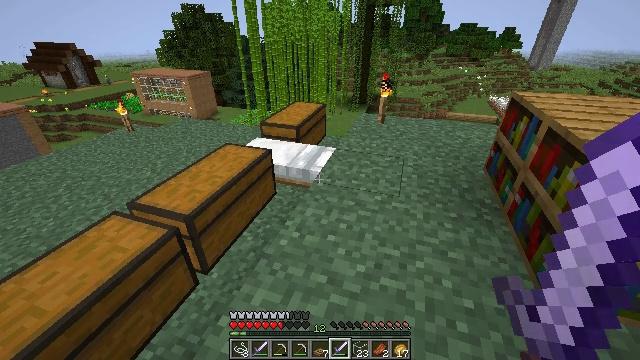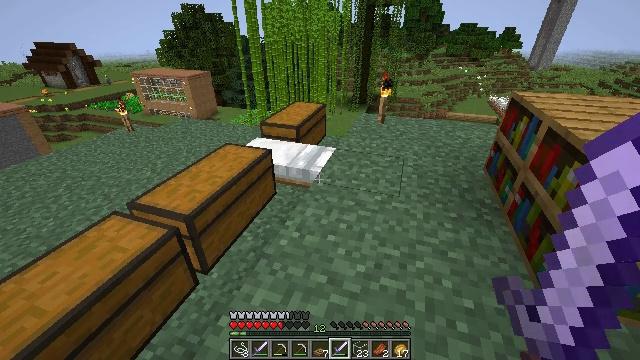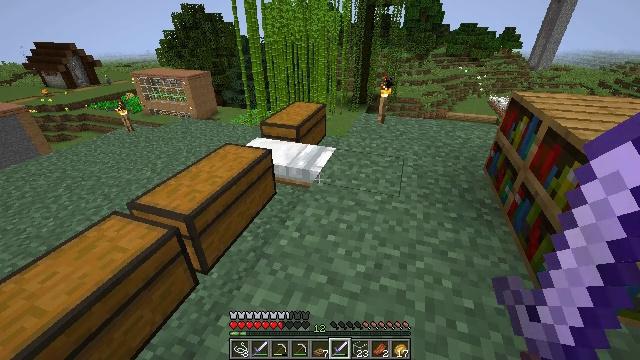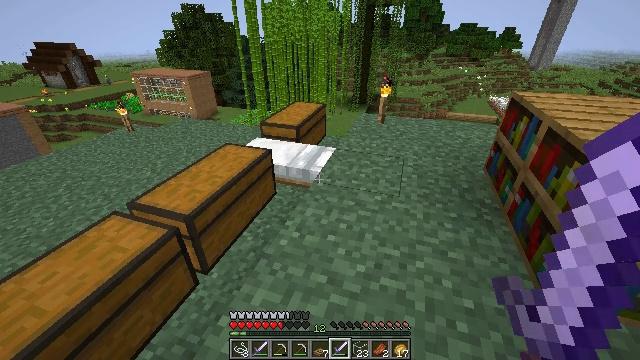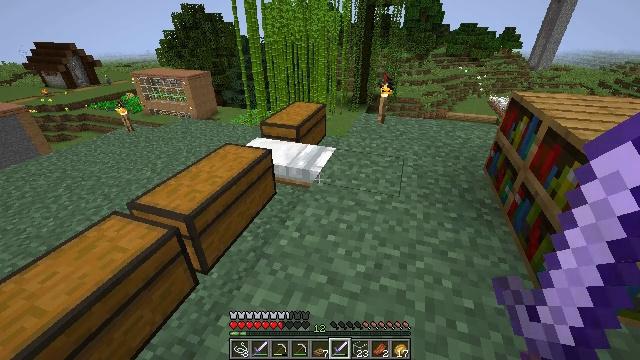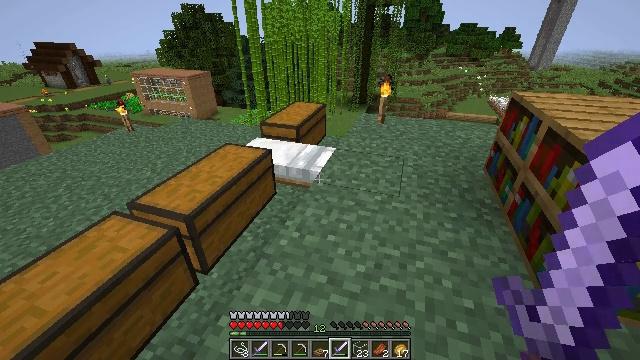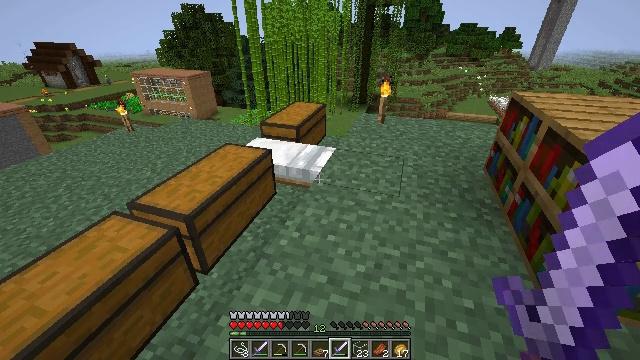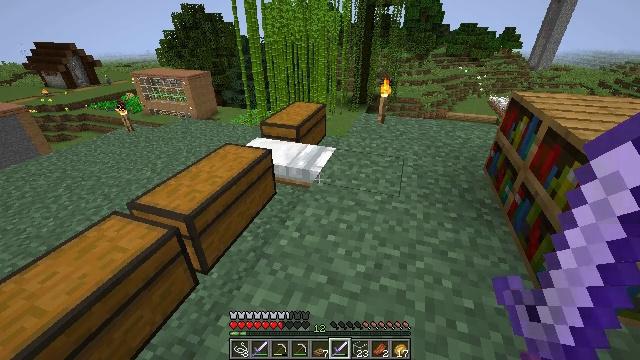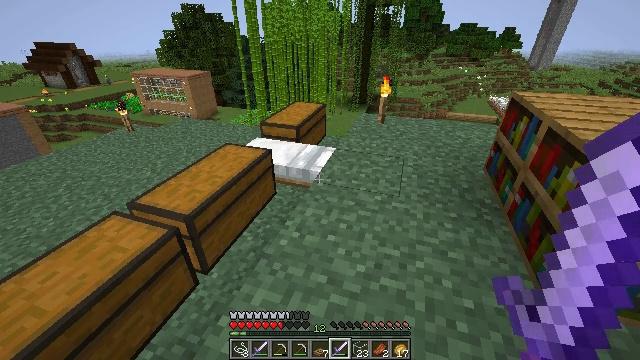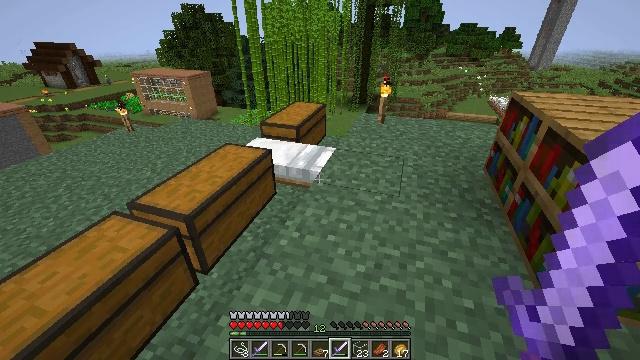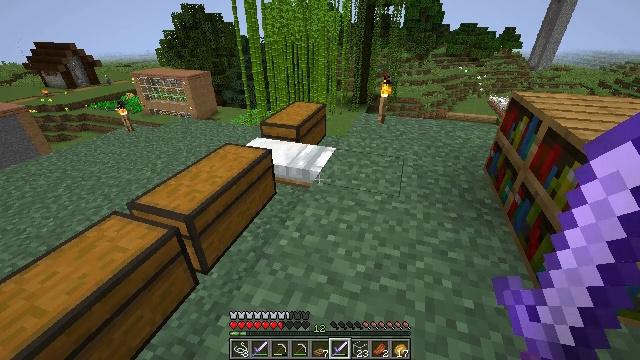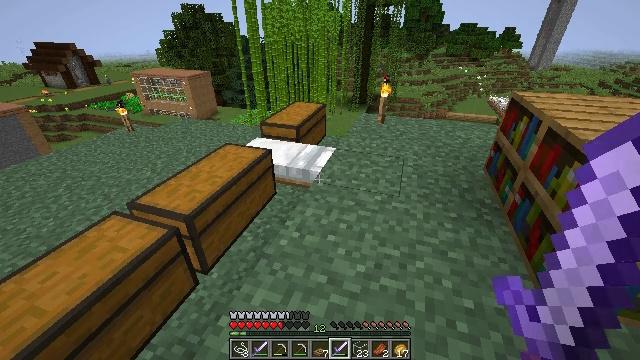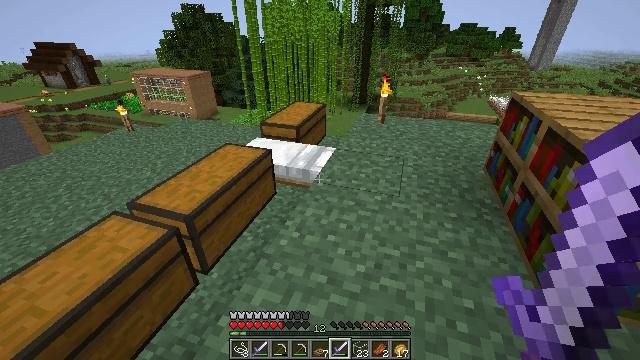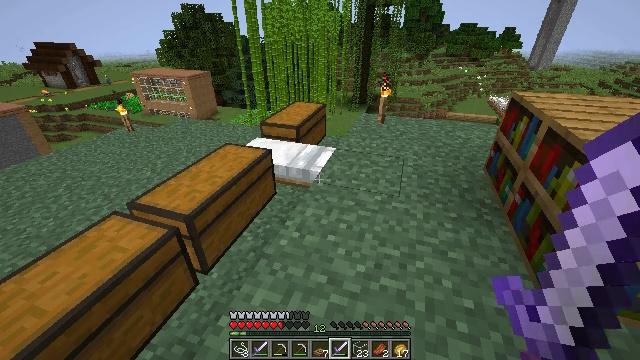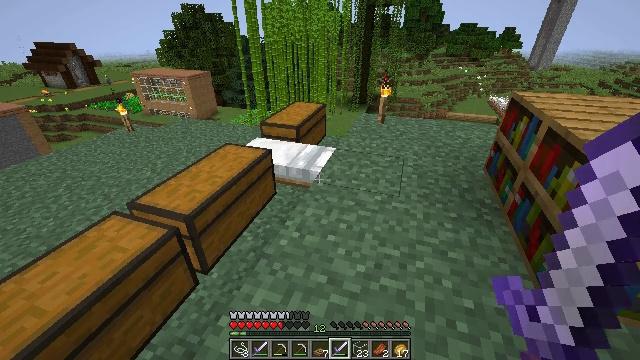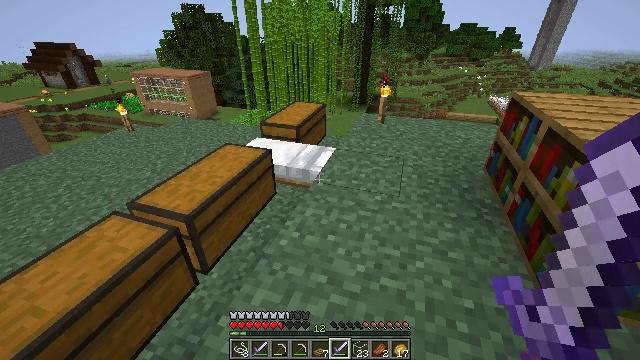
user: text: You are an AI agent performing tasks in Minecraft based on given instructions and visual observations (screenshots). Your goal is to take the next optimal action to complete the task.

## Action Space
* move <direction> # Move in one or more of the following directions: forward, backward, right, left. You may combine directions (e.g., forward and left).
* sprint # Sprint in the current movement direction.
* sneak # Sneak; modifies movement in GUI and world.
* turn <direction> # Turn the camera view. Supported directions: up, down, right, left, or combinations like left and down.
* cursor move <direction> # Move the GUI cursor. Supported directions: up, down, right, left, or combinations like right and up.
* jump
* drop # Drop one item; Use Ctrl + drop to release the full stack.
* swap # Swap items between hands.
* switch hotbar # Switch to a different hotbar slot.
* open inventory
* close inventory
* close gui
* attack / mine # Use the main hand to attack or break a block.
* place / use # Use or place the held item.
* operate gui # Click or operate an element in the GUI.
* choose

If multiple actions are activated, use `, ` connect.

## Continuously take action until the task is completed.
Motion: motion action
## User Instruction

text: Build a bookshelf with the crafting table.
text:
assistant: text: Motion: no_op
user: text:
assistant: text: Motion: no_op
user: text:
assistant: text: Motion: no_op
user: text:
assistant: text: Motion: no_op
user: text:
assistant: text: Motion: no_op
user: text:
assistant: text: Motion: no_op
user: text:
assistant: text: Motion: no_op
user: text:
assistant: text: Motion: no_op
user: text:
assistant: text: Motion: no_op
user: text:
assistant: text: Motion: no_op
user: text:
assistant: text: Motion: no_op
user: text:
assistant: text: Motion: no_op
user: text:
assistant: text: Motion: no_op
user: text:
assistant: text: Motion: no_op
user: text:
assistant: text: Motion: no_op
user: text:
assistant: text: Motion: no_op
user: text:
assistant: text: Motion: no_op
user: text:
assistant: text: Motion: no_op
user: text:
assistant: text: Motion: no_op
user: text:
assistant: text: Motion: no_op
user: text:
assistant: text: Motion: no_op
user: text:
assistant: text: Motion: no_op
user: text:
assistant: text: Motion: no_op
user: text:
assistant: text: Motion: no_op
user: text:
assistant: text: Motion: no_op
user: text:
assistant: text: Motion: no_op
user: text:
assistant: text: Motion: no_op
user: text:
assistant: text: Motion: no_op
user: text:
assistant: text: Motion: no_op
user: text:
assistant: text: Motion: no_op